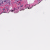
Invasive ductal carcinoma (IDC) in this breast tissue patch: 0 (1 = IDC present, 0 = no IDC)